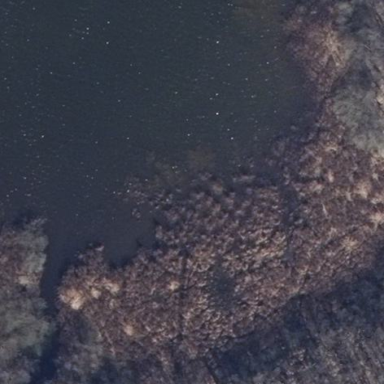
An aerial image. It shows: Reedbed in wetland area.